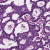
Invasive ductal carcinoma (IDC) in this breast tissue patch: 1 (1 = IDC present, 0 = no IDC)